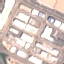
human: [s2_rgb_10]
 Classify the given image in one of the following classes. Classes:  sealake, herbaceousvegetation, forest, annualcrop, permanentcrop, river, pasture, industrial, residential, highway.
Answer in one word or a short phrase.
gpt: Industrial